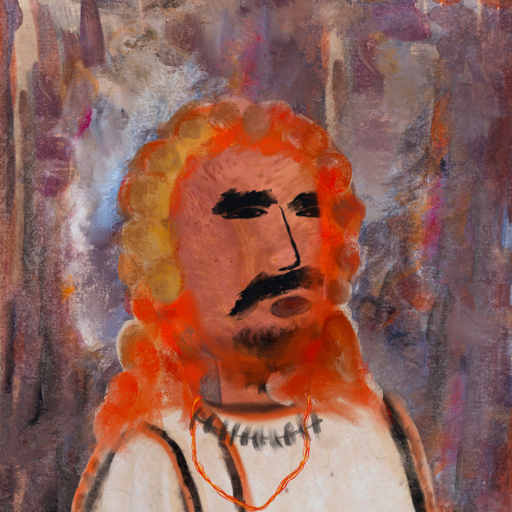
Background: Hypocrite, Head And Neck Side: Mother_And_Son_Mother, Face Side: Mosgoul, Bust: Roy_Bahadur, Hair Side: Rupkatha, Head Accessory: Blank, Second Necklace: Gypsy_Mother_2, Necklace: In_The_Sun, Baby: Blank